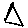
Label: triangle